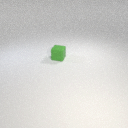
small green rubber cube